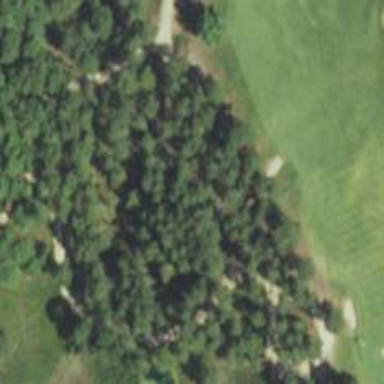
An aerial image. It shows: Path for golf carts.